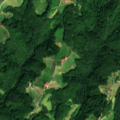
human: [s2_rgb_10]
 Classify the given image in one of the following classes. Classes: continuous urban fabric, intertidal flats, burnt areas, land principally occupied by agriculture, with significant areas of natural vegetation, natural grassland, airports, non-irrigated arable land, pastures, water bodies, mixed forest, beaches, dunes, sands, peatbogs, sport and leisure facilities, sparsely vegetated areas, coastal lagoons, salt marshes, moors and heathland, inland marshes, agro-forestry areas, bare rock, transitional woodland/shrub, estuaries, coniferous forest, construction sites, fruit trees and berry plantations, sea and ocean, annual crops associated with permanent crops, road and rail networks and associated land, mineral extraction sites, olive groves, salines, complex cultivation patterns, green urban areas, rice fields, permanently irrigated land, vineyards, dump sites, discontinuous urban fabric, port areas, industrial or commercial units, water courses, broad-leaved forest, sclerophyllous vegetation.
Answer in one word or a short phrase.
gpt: pastures, broad-leaved forest